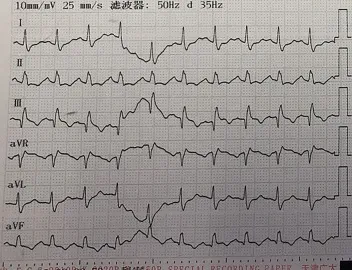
ECG of the patient after cardiopulmonary resuscitation: I-lead deep S wave (S1), III-lead Q wave (Q3), and T-wave negative (T3), which is called S1Q3T3.
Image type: electrography (ekg)